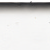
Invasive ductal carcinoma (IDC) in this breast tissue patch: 0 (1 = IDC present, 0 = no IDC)